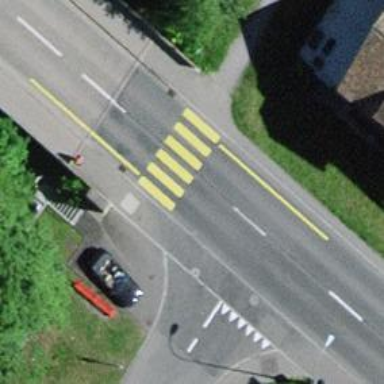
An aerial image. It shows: Zebra crossing on the road.